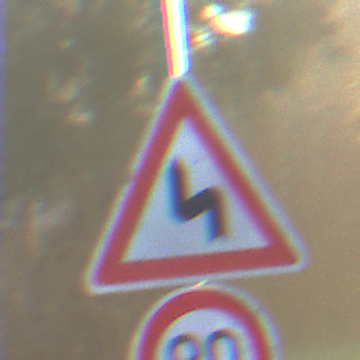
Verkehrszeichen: DoppelkurveZunaechstLinks
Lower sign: Geschwindigkeit80
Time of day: SunriseSunset
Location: Outdoor (Nature)
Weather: Clear
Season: NotSpecified
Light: Natural